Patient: sex F, age 57
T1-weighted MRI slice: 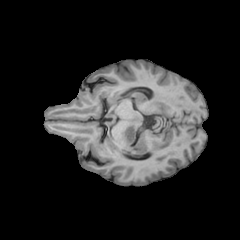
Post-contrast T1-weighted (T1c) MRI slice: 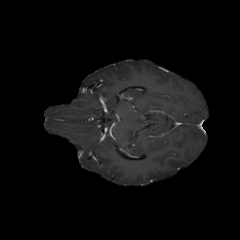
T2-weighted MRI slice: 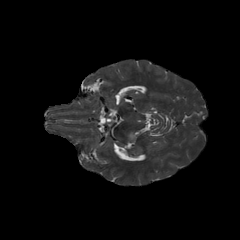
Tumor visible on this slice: yes
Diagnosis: Astrocytoma, IDH-wildtype
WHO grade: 3